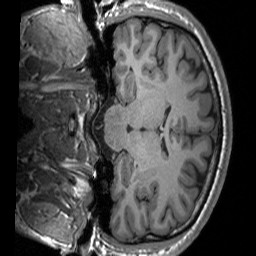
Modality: T1w
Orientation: coronal
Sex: male
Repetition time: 1.95 s
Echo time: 0.026 s